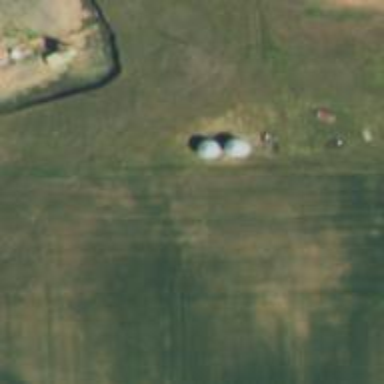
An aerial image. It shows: Silo.